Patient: sex M, age 49
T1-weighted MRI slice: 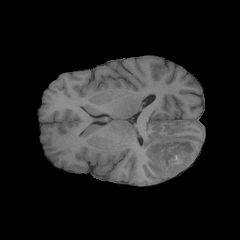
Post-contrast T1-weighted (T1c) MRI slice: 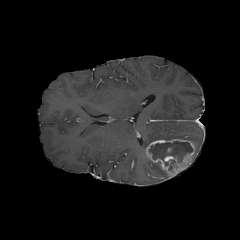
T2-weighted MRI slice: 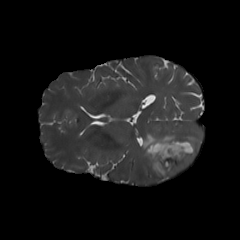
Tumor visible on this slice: yes
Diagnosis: Glioblastoma, IDH-wildtype
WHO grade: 4